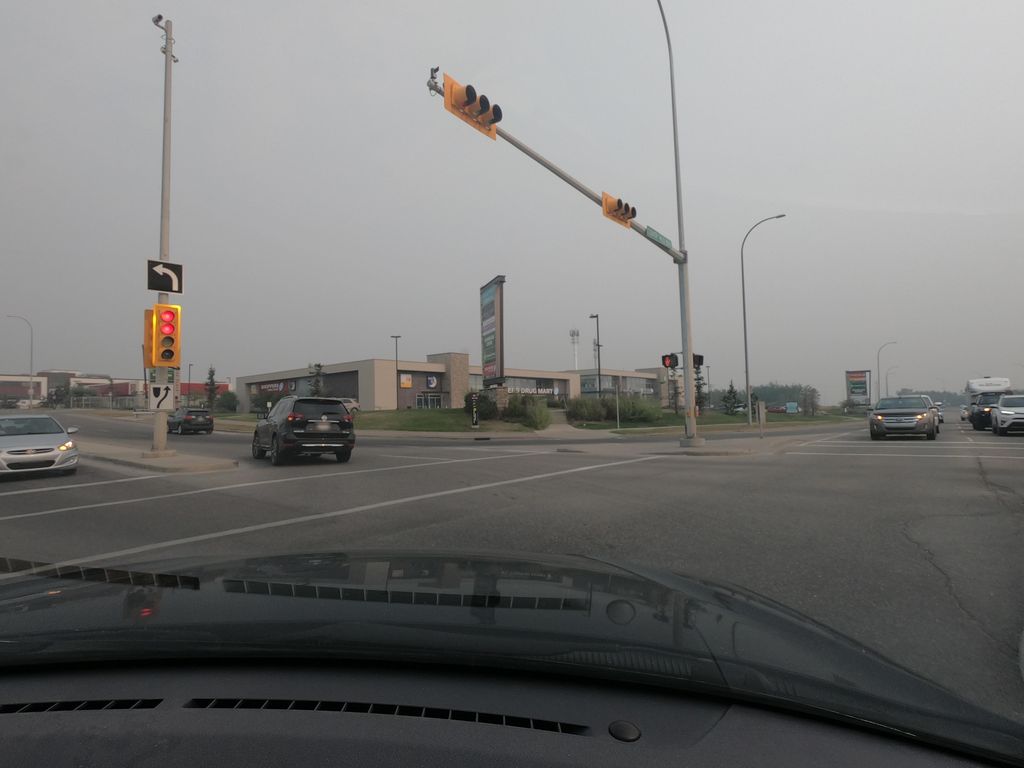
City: calgary